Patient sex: M
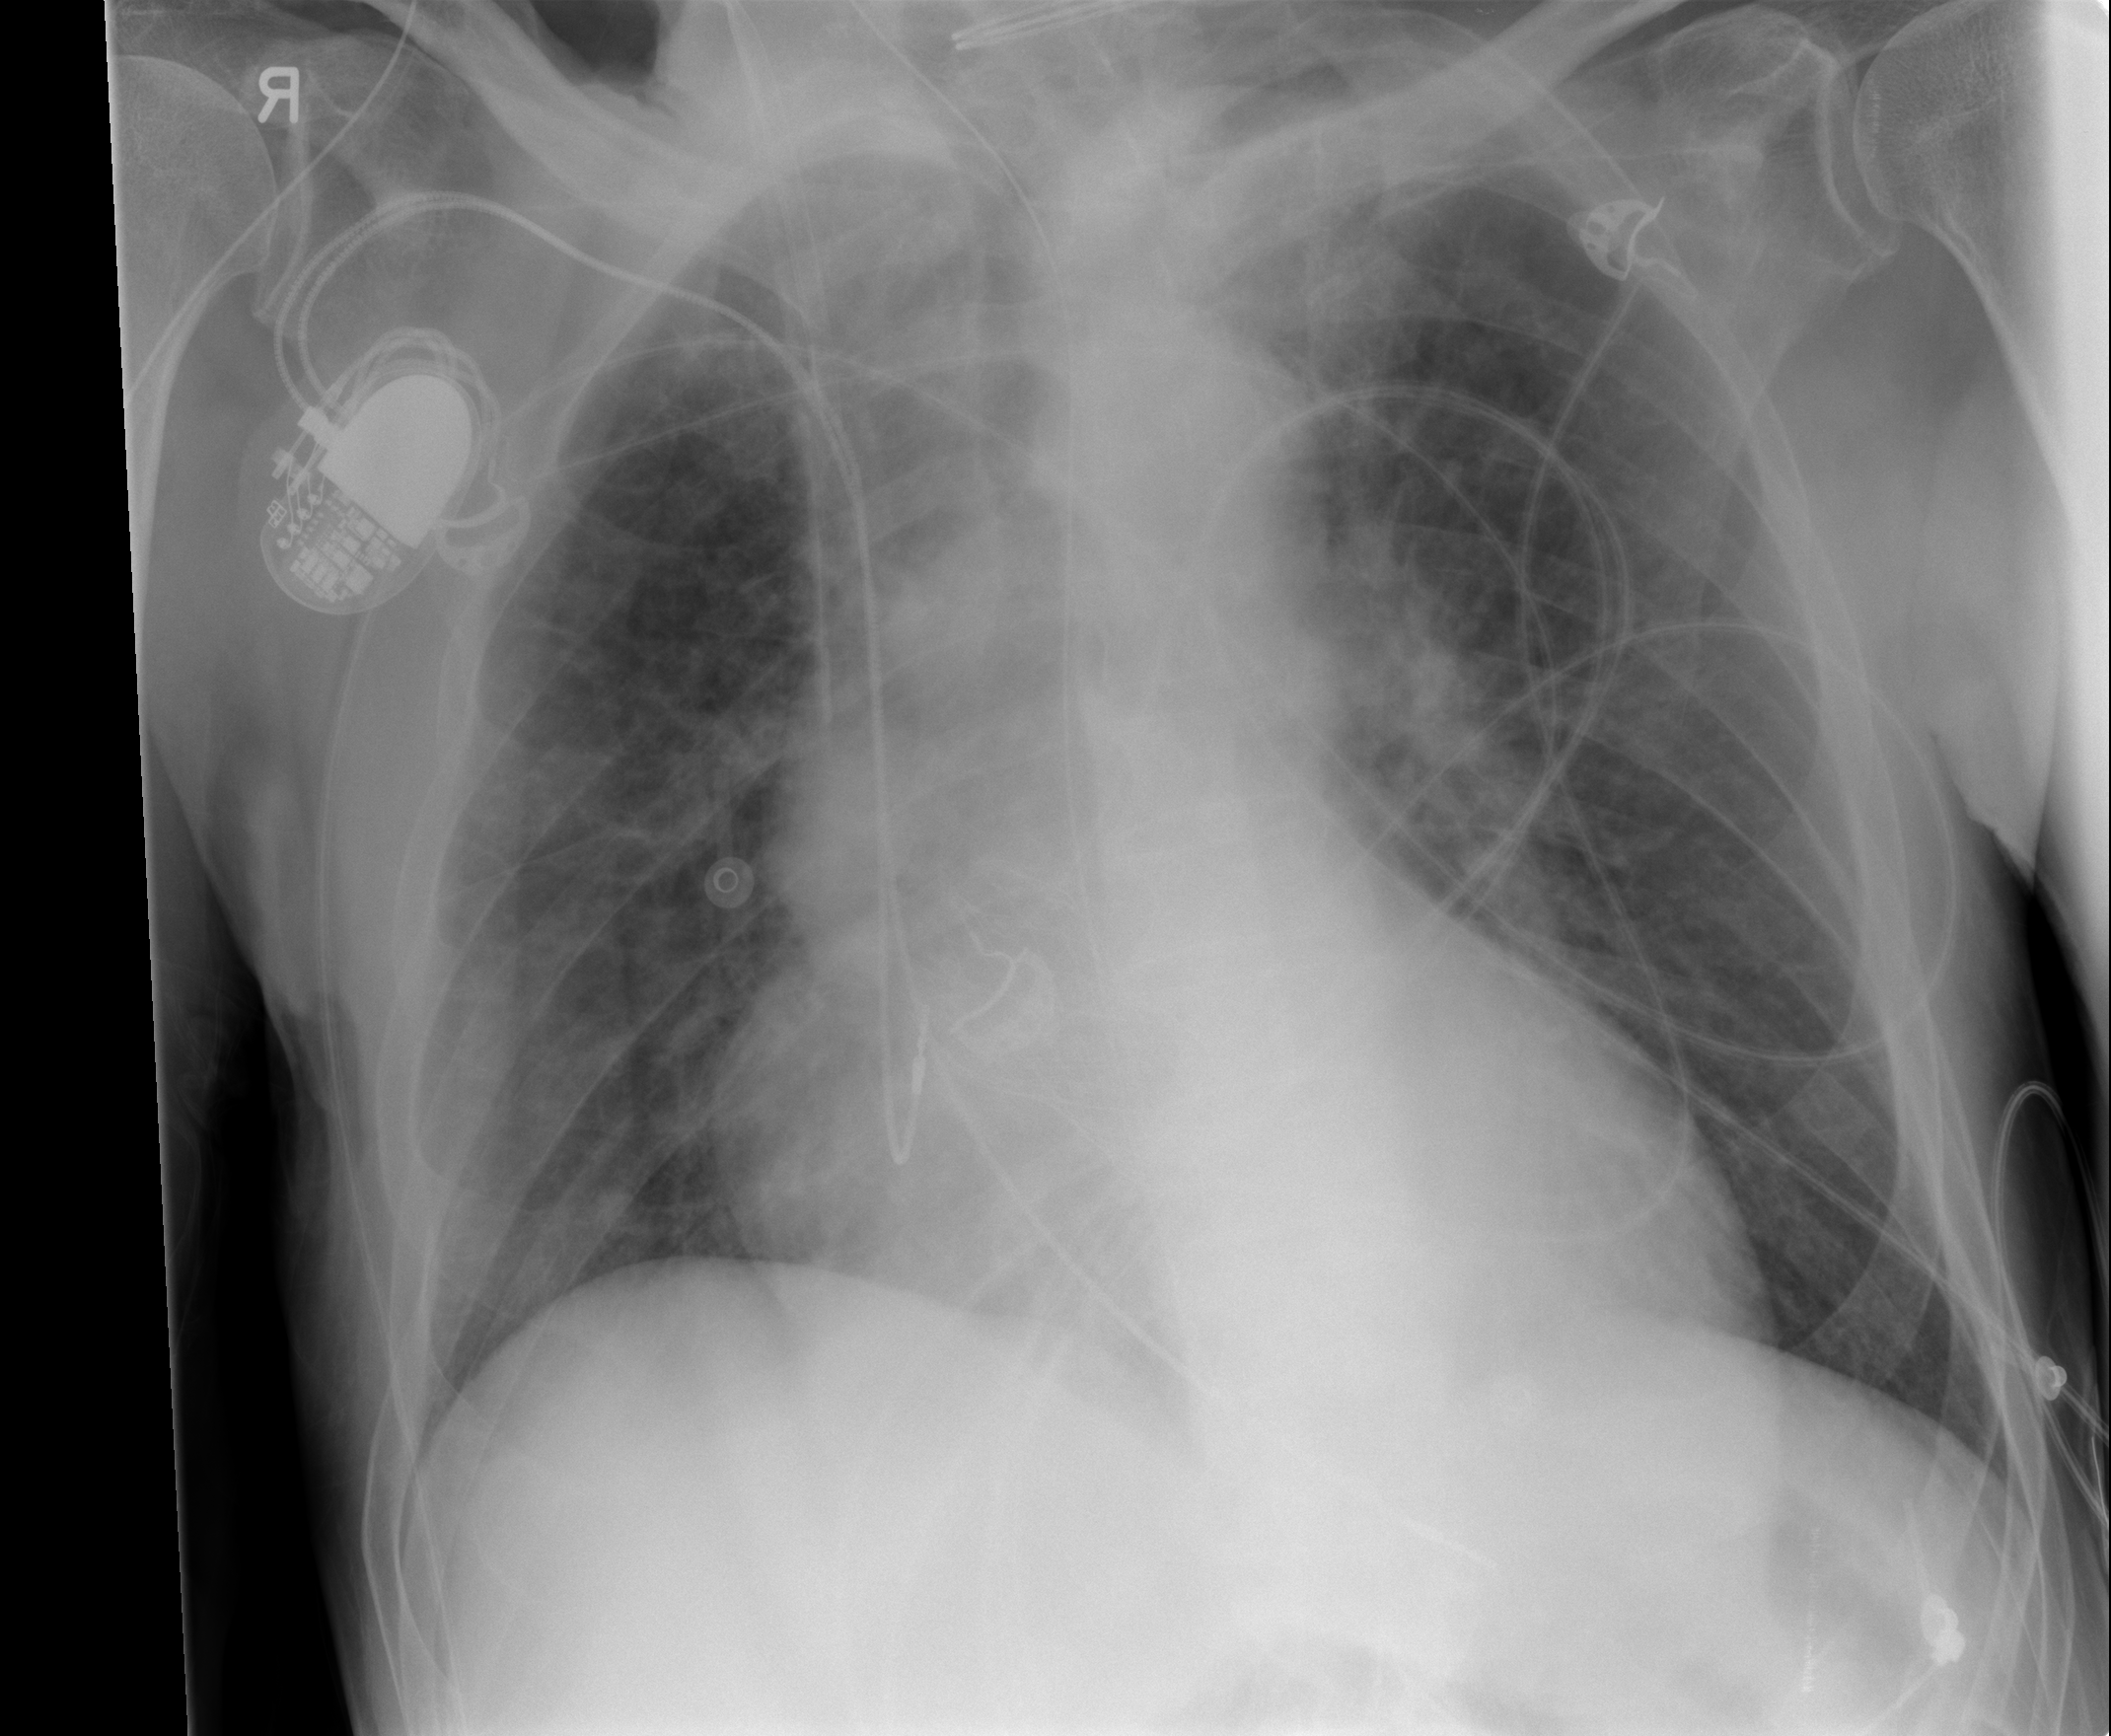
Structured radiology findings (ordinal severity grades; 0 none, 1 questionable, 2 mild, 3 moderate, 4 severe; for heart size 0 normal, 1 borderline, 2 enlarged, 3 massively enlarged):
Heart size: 2
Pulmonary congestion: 2
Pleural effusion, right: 0
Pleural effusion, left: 0
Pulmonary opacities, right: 2
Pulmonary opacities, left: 2
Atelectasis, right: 0
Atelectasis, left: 0